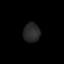
Tissue: lung
Cell type: Epithelial cells
Senescence score: 0.2303
Nuclear area (px): 313
Mean DAPI intensity: 40.022